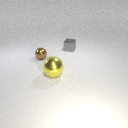
small gray metal cube behind small brown metal sphere